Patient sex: M
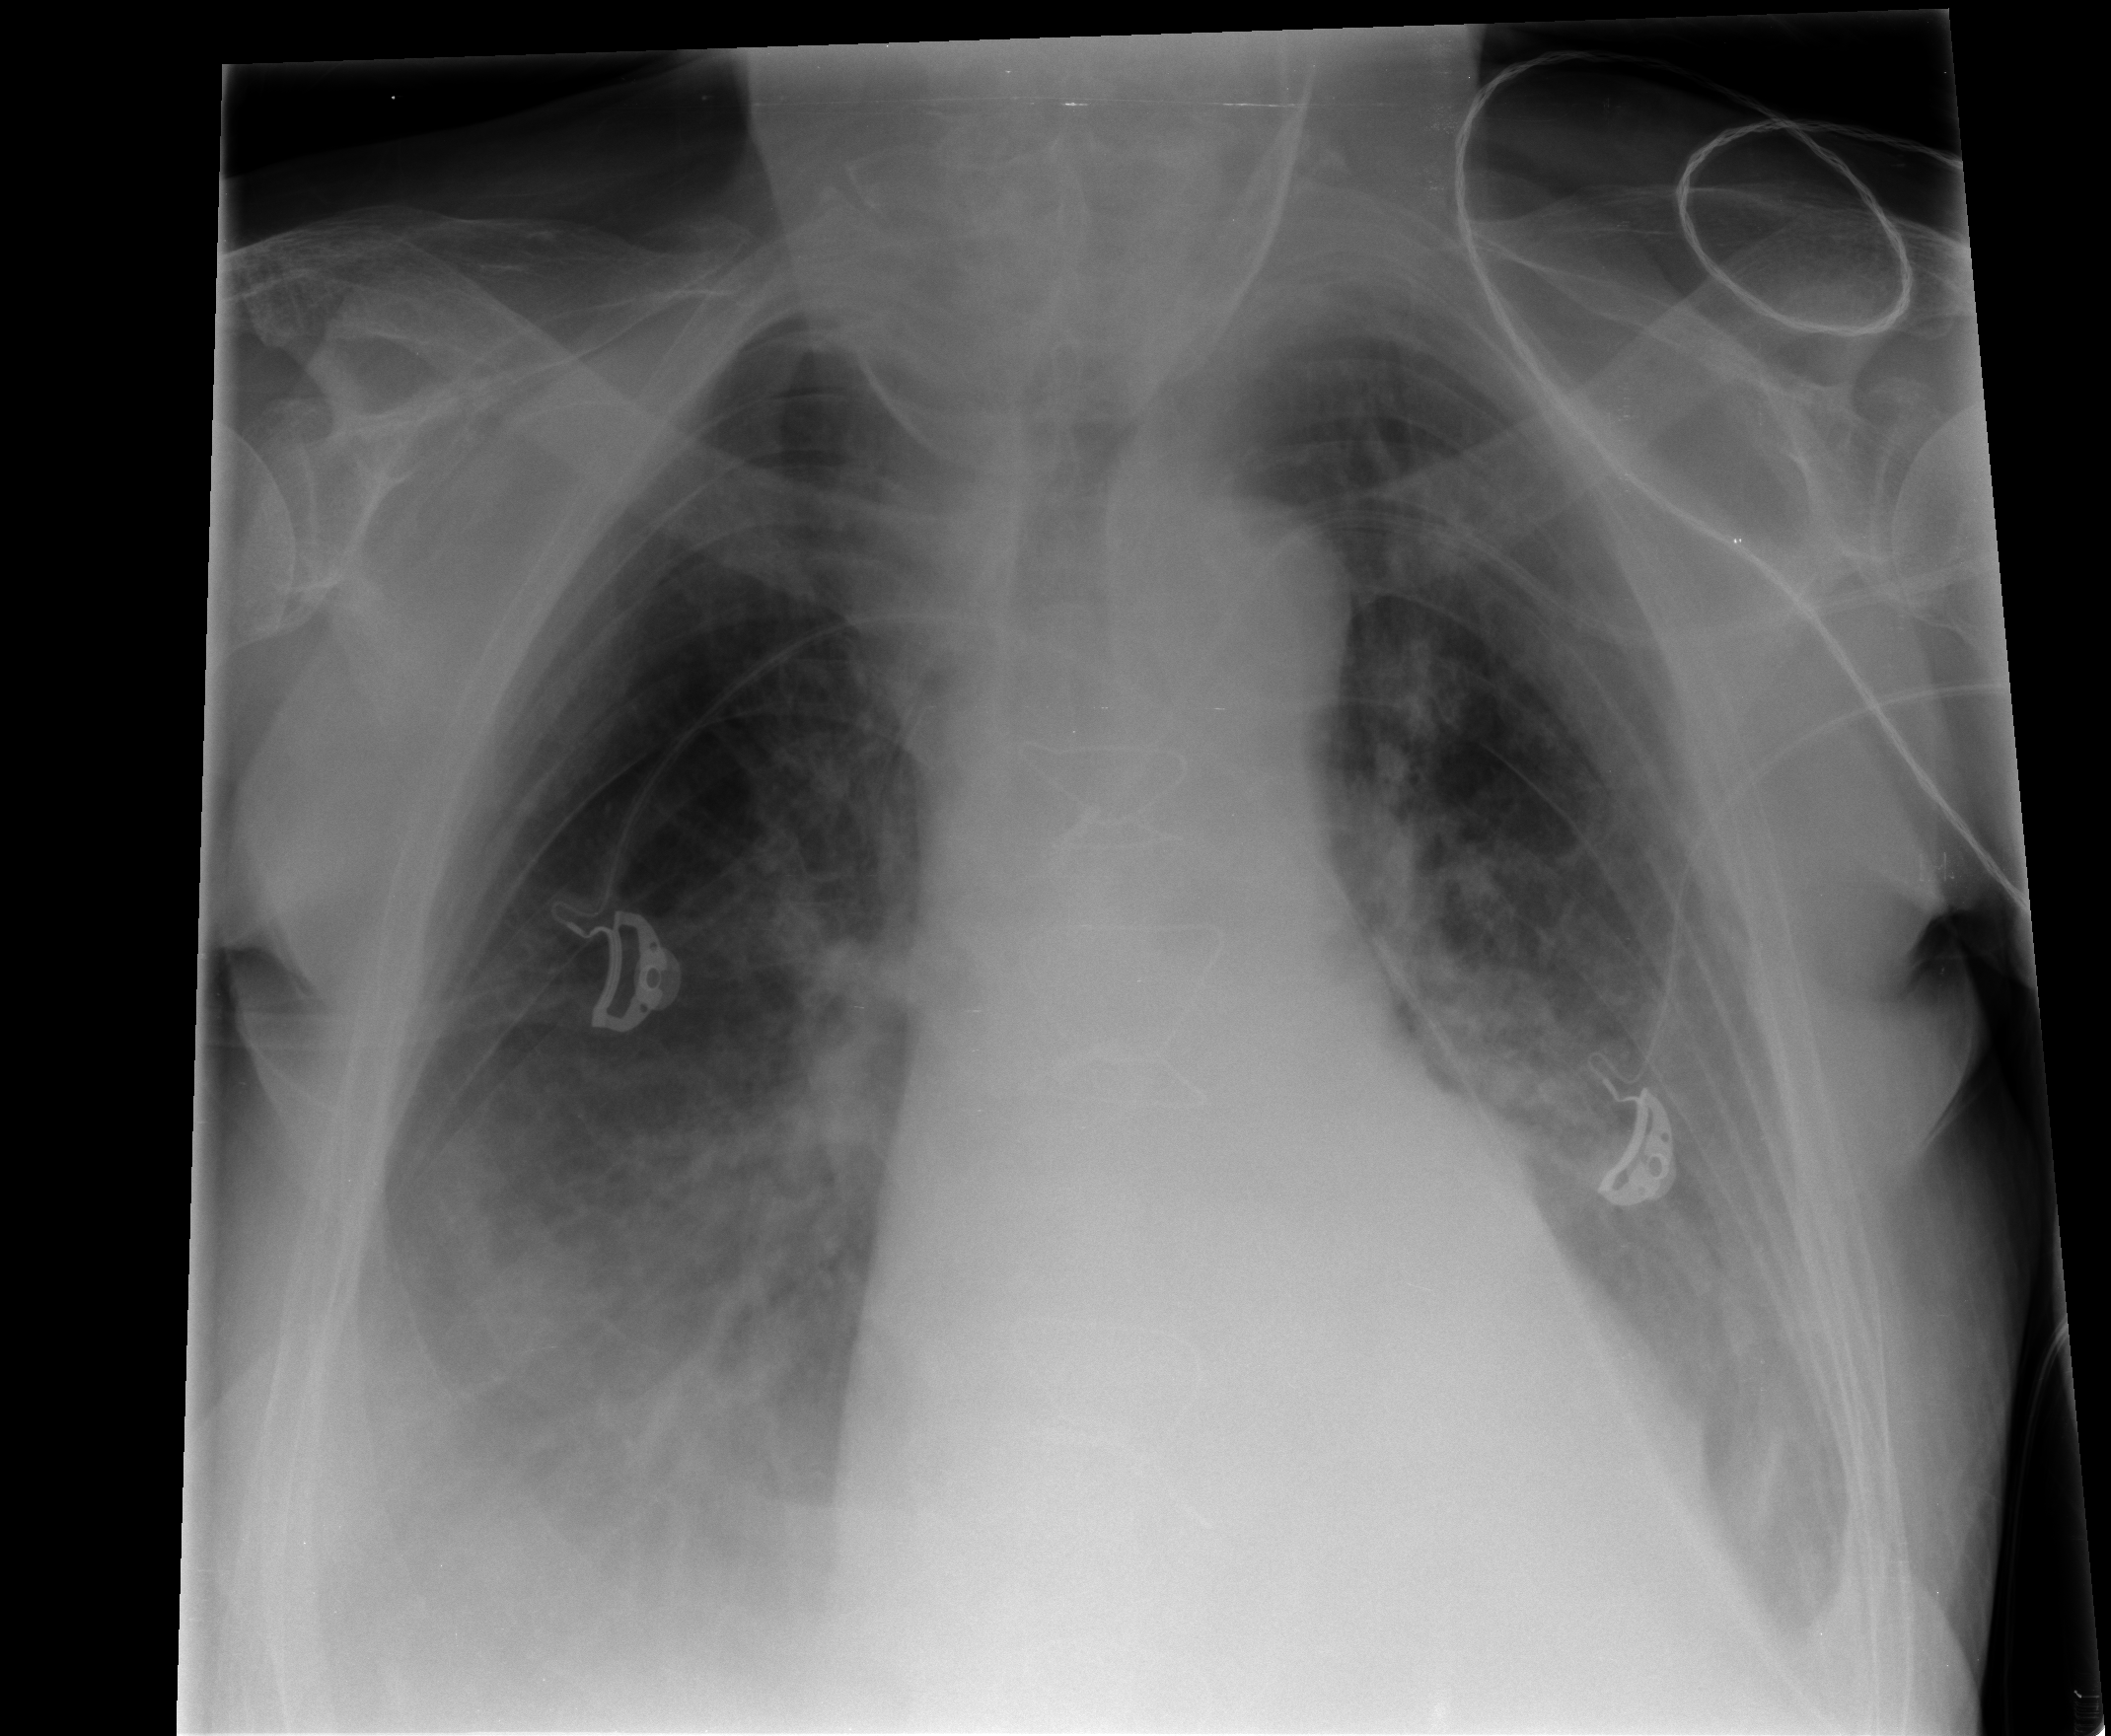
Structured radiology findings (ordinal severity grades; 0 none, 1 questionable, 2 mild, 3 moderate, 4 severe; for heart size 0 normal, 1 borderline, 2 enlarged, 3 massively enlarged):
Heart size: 2
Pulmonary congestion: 3
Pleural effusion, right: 3
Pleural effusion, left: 2
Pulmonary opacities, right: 1
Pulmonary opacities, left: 1
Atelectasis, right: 3
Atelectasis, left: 3